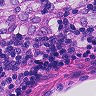
Metastatic tissue present: yes